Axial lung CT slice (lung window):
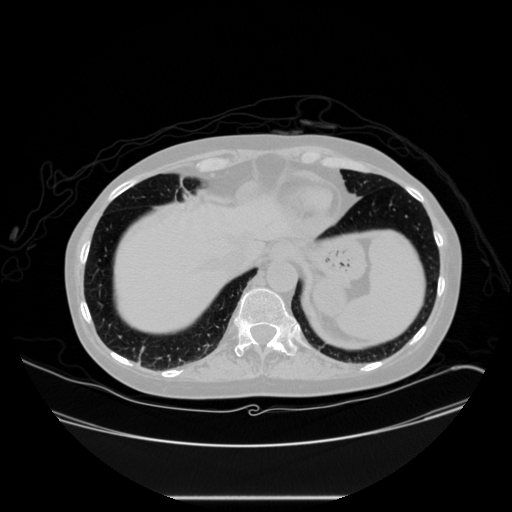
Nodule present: no